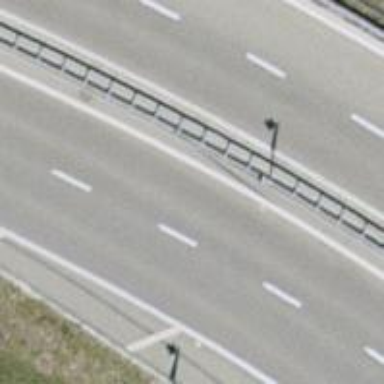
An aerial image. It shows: Asphalt motorway link.